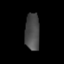
Tissue: lung
Cell type: T cells
Senescence score: 0.219
Nuclear area (px): 536
Mean DAPI intensity: 73.968